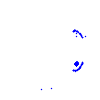
Particle: pion